Question:
but it still top right aligned
I have done
'''
final EditText Amt = new EditText(this);
Amt.setId(20);
Amt.setText("");
Amt.setTextColor(Color.BLACK);
Amt.setTextSize(TypedValue.COMPLEX_UNIT_SP, 12);
Amt.setHint("Amount");
Amt.setPadding(8,8,8,8);
Amt.setSingleLine(false);
Amt.setLines(1);
Amt.setBackgroundResource(R.drawable.text_bg);
Amt.setInputType(InputType.TYPE_CLASS_NUMBER | InputType.TYPE_NUMBER_FLAG_DECIMAL);
Amt.setGravity(Gravity.END);
TourExpenseListDetailRow.addView(Amt);// add the column to the table row here
LinearLayout.LayoutParams params2 = (LinearLayout.LayoutParams)Amt.getLayoutParams();
params2.setMargins(0, 0, 5, 0); //substitute parameters for left, top, right, bottom
params2.gravity = Gravity.RIGHT;
Amt.setLayoutParams(params2);
'''
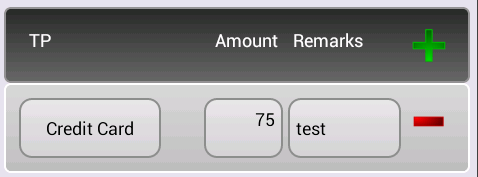
Answer: Use <URL>;'
EDIT, Like this:
'''
button.setGravity(Gravity.CENTER_VERTICAL | Gravity.RIGHT);
'''